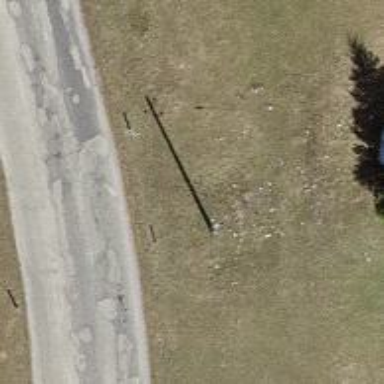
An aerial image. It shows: Power pole.